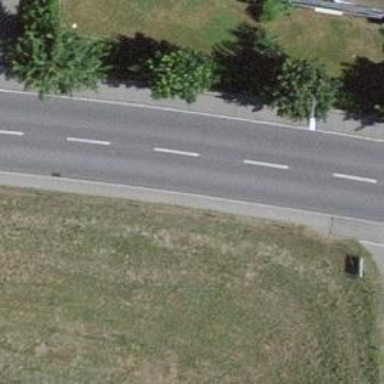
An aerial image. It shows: Tertiary road with separate sidewalks on both sides.